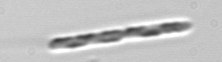
Label: Dactyliosolen_fragilissimus